Interaction volume radius: 5 \u00c5
Interaction volume height: 35 \u00c5
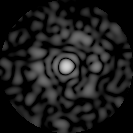
Disorder parameter: 0.7947